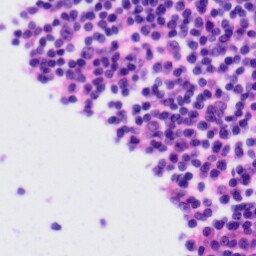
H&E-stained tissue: Tonsil